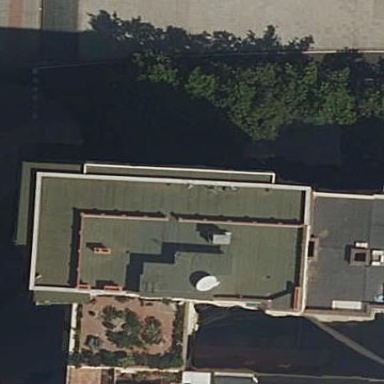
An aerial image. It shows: Part of building.